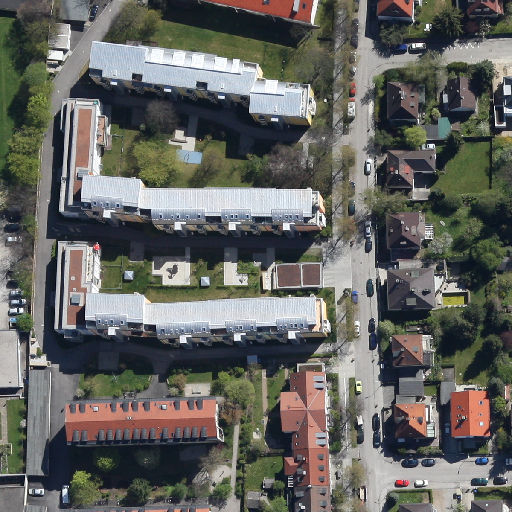
Referring expression: light-duty vehicle